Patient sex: M
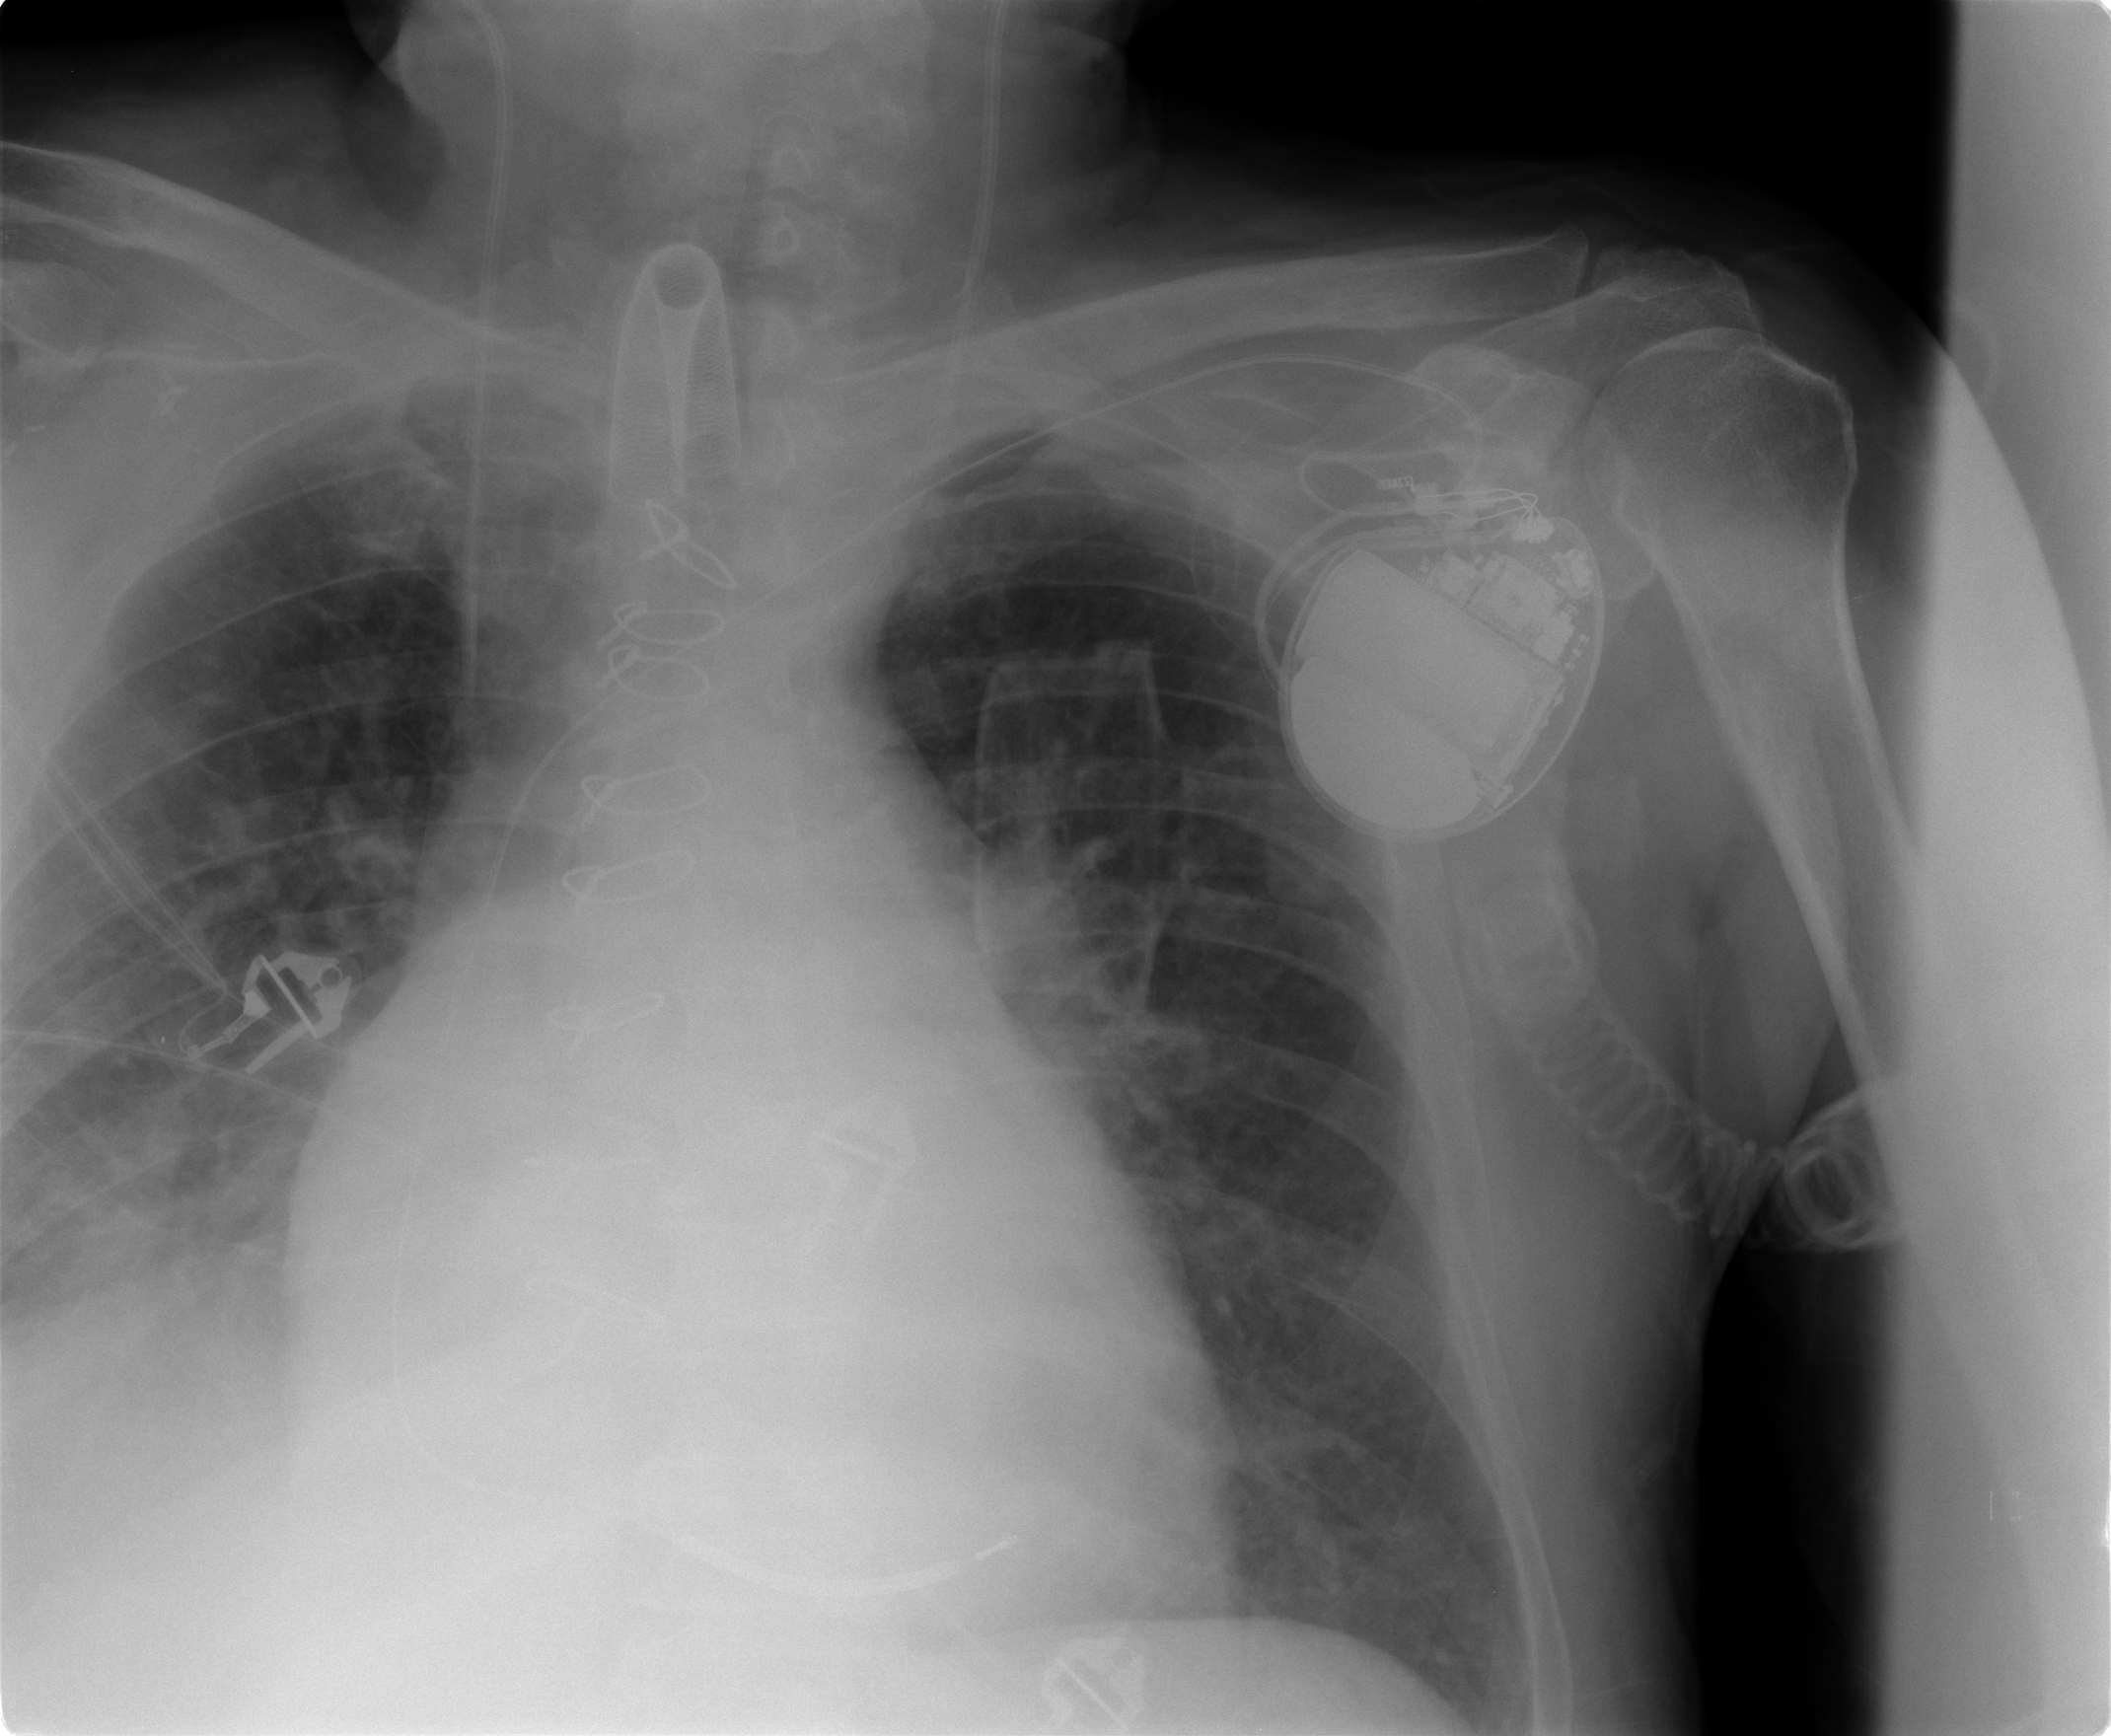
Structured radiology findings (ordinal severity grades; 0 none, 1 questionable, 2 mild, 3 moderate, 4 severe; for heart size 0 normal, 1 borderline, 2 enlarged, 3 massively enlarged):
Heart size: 2
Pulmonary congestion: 2
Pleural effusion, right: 2
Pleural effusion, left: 1
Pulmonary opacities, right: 2
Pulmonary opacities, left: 1
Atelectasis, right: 2
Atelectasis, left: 0